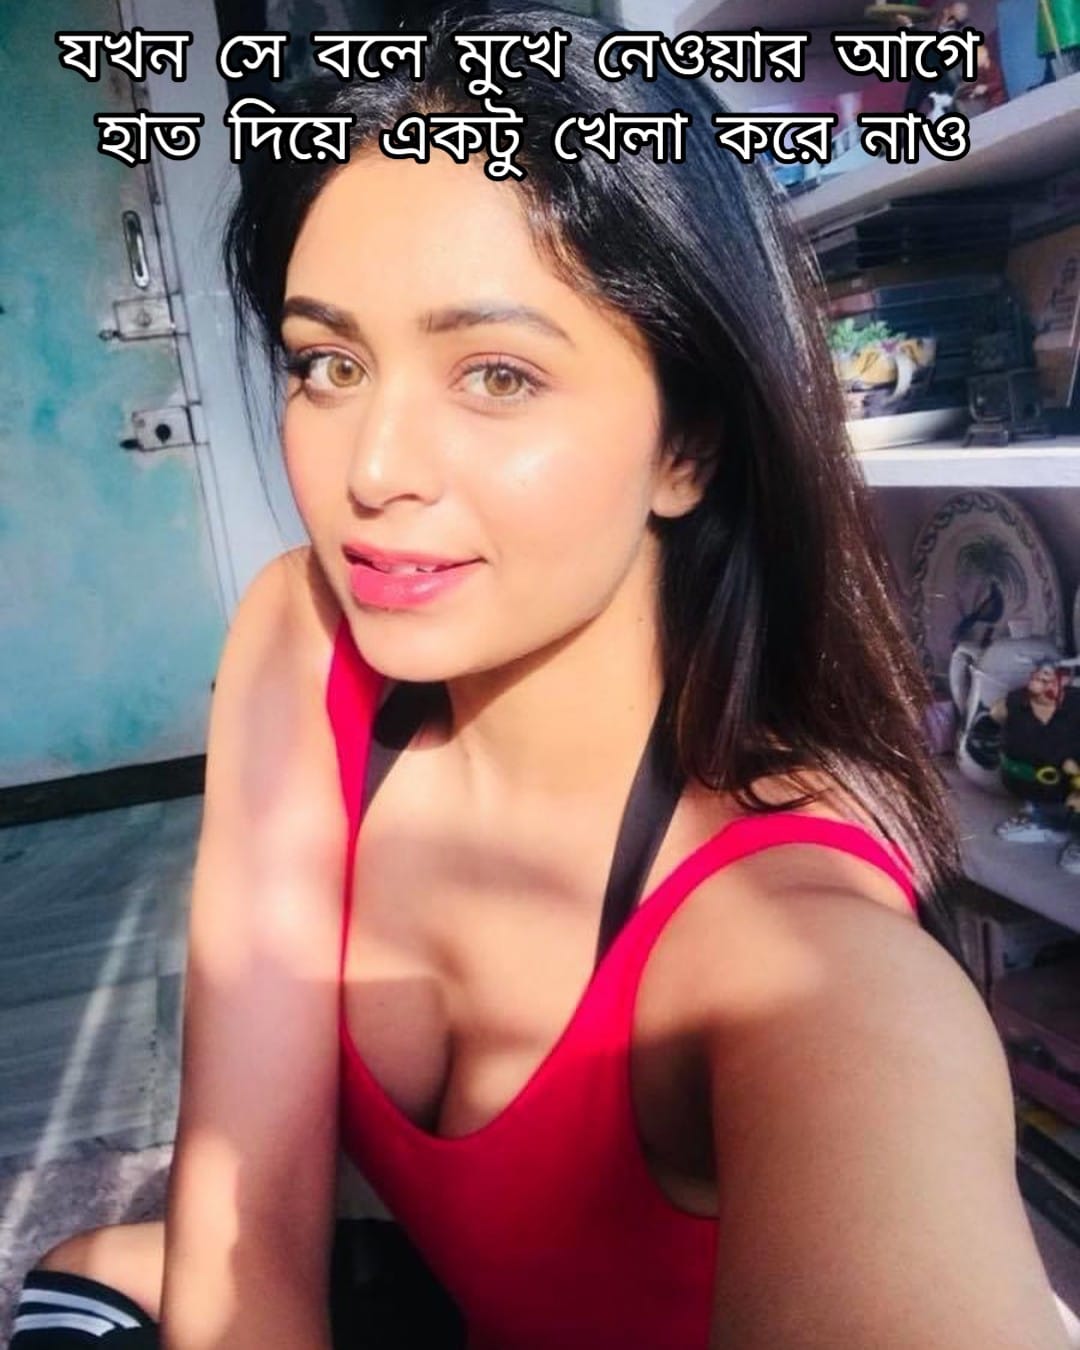
Caption: যখন সে বলে মুখে নেওয়ার আগে হাত দিয়ে একটু খেলা করে নাও
Label: hate